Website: lowes
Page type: cart
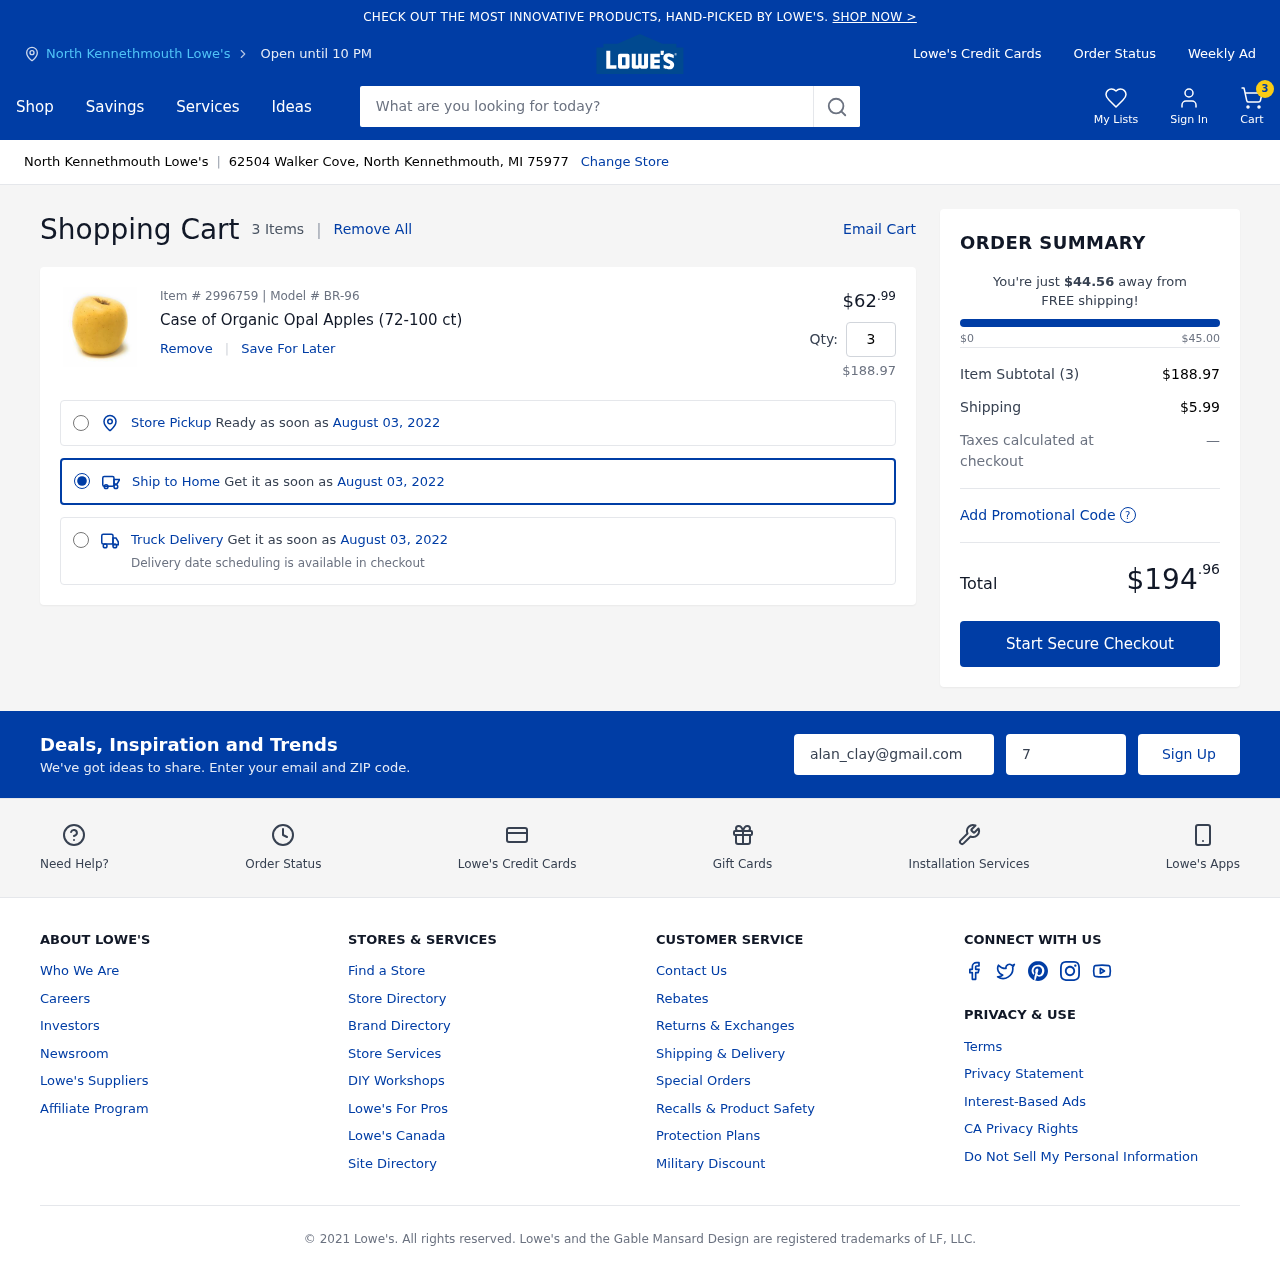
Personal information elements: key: PII_CITY
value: North Kennethmouth Lowe's
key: PII_EMAIL
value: alan_clay@gmail.com
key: PII_POSTCODE
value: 75977
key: PII_STREET
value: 62504 Walker Cove
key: PII_CITY_STATE_ZIP
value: North Kennethmouth, MI 75977
Product elements: key: PRODUCT1_NAME
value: Case of Organic Opal Apples (72-100 ct)
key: PRODUCT1_PRICE
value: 62.99
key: PRODUCT1_QUANTITY
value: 3
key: PRODUCT1_SUBTOTAL
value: $188.97
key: PRODUCT_ITEM_NUMBER
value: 2996759
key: PRODUCT_MODEL_NUMBER
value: BR-96
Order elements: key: ORDER_NUM_ITEMS
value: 3
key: ORDER_NUM_ITEMS
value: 3 Items
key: ORDER_DELIVERY_DATE
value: August 03, 2022
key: ORDER_SUBTOTAL
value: $188.97
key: ORDER_SHIPPING_COST
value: $5.99
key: ORDER_TOTAL
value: $194.96
Search elements: key: HEADER_SEARCH
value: What are you looking for today?